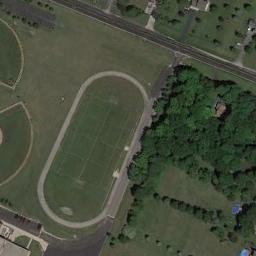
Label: ground_track_field